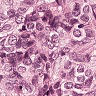
Metastatic tissue present: yes